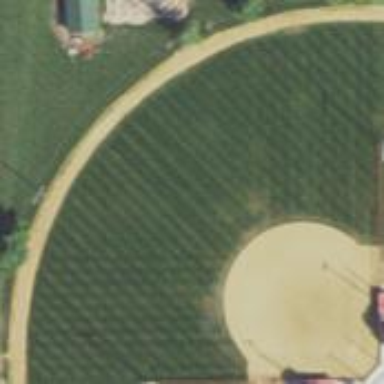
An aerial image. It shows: Softball pitch for baseball enthusiasts.